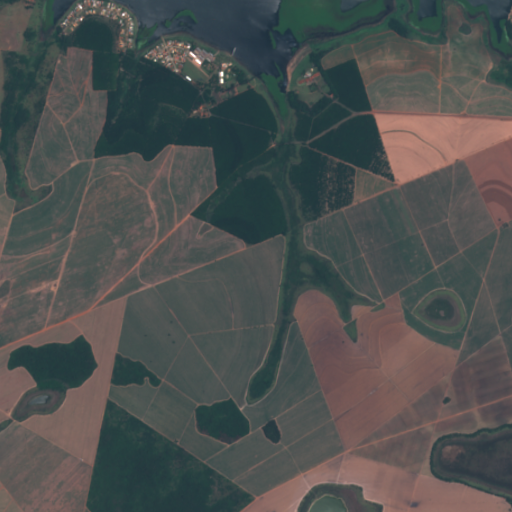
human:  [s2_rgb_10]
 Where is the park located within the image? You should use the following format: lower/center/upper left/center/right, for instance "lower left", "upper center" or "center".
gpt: The park is located in the upper center of the image.
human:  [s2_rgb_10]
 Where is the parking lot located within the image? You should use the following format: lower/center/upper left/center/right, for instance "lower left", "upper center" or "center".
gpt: The parking lot is located in the upper center of the image.
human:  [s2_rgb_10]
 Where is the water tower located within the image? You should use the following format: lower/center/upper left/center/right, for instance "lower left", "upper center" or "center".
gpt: The water tower is located in the upper center of the image.
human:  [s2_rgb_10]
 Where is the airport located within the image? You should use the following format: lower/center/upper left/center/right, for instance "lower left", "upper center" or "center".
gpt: There is no airport in the image.